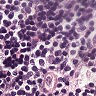
Metastatic tissue present: no